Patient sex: F
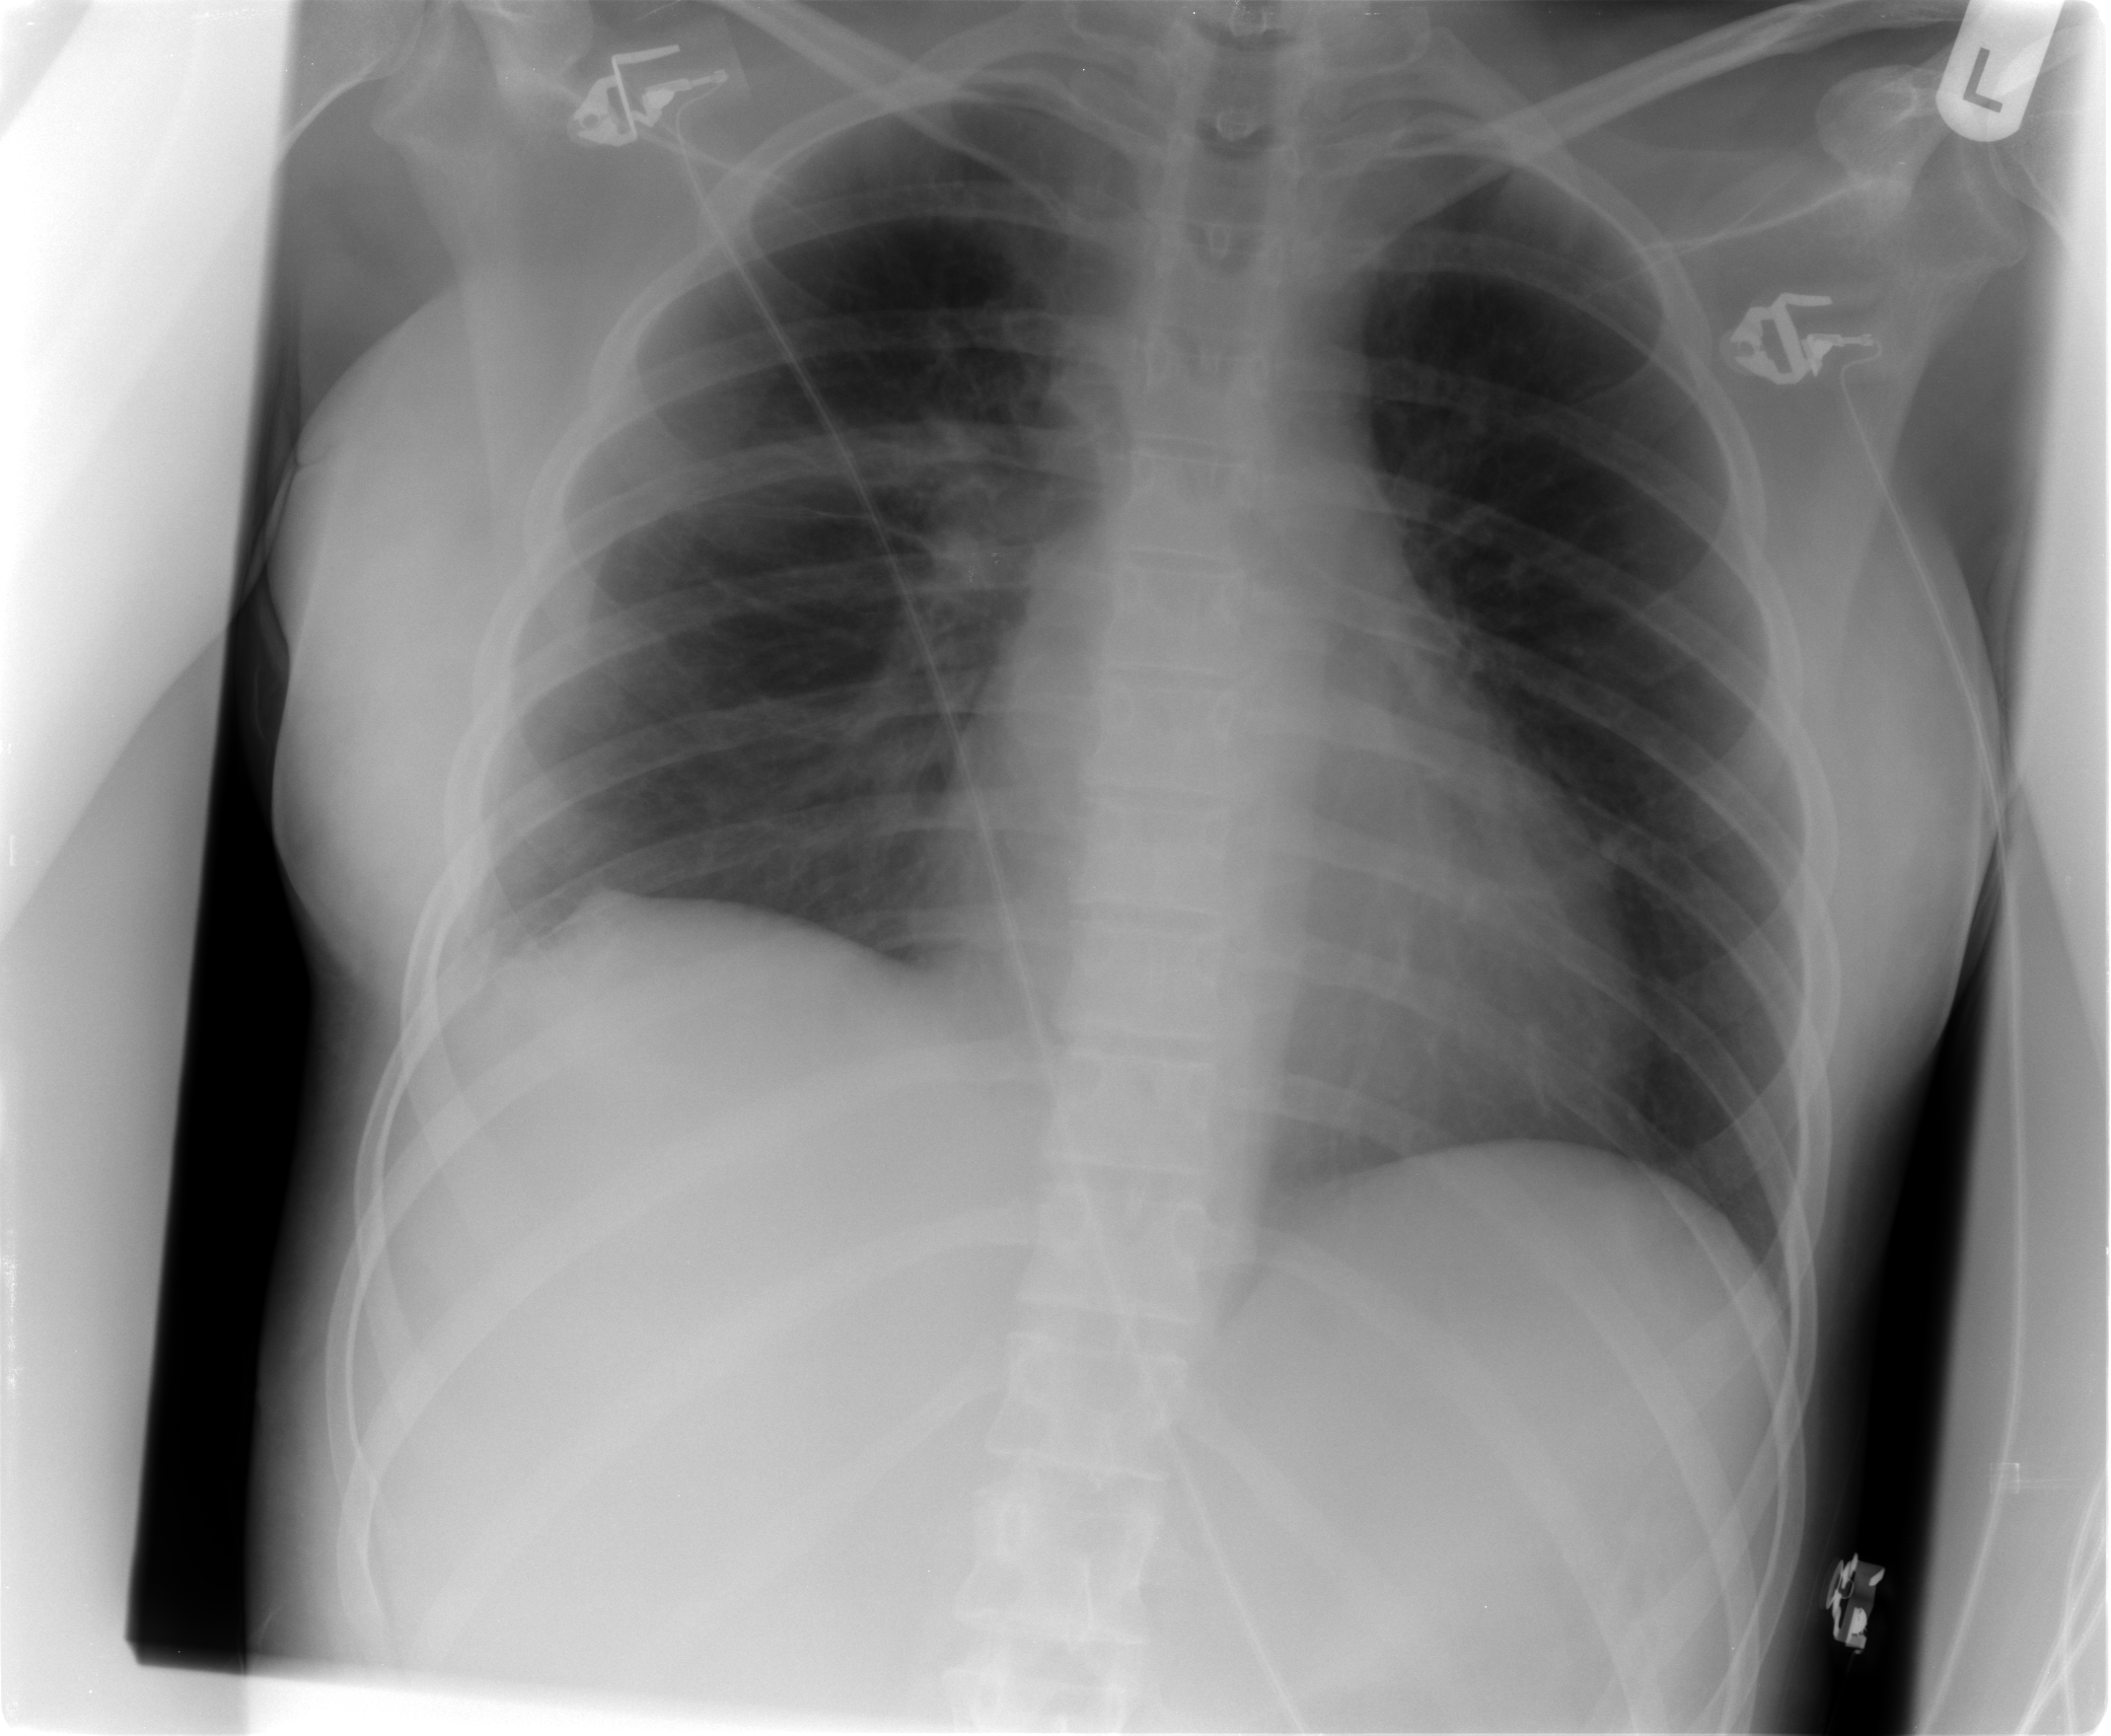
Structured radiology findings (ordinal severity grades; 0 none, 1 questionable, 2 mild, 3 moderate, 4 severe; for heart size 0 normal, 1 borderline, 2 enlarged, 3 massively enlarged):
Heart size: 0
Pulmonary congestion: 0
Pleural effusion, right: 1
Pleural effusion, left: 0
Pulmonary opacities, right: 0
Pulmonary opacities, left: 0
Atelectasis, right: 1
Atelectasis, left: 0